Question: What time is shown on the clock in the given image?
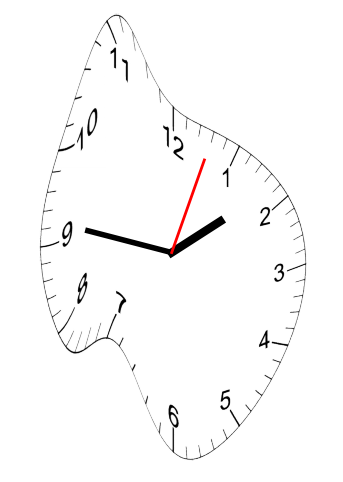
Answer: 01:46:03